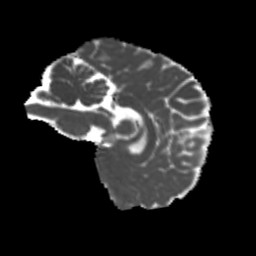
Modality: MD
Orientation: sagittal
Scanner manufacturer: siemens
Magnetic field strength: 3 T
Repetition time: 4 s
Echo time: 0.0594 s